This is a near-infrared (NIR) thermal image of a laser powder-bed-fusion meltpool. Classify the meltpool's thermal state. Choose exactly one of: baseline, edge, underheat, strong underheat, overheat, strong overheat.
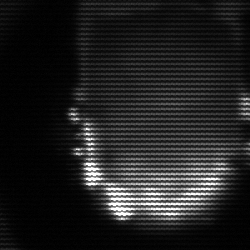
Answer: baseline